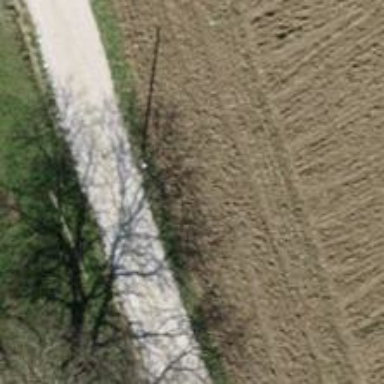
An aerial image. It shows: Power pole.